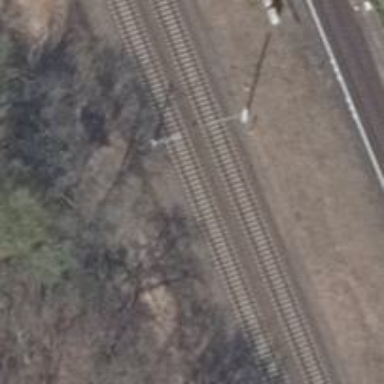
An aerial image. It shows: Railway signal.